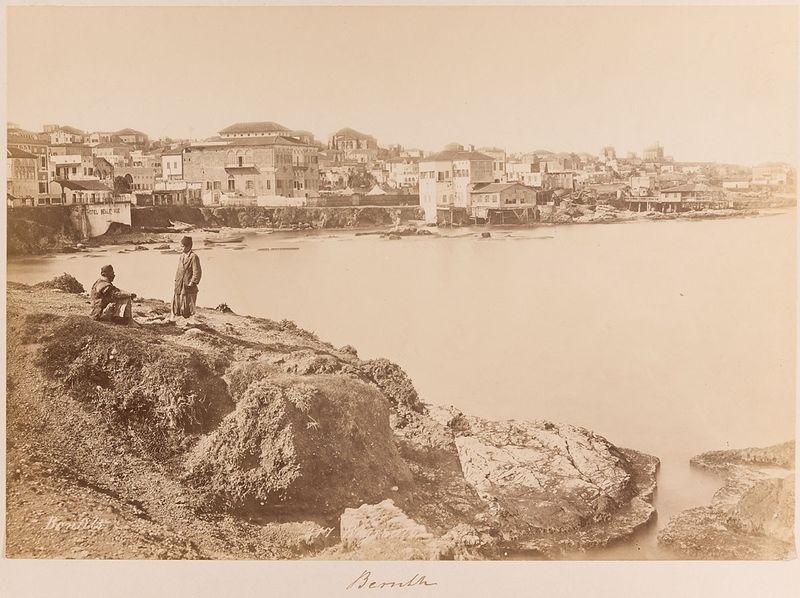
Titel: 258 Beruth
Künstler: Félix Bonfils
Standort: Hamburg
Institution: Museum für Kunst und Gewerbe Hamburg
Schlagwörter: stadt, ort, dorf, foto, fotografie, photographie, stadtansicht, photo, karton, albumin, lichtbild, reisefotografie, schwarzweißpositivverfahren, silbersalzverfahren, schwarzweißfotografie, küste, reisephotographie, albuminpapier